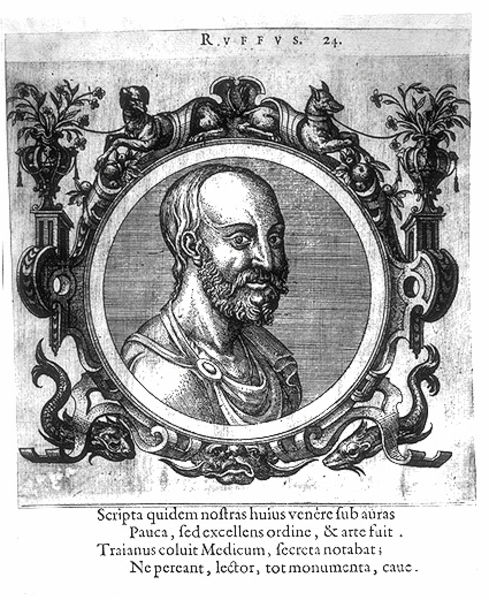
Titel: Bildnis des Rufus
Institution: (Seriendruck)
Schlagwörter: mann, umhang, weiß, blumen, grau, mund, nase, ohr, profil, schwarz, stirn, zeichnung, blick, hund, hunde, tiere, tuch, ornament, bart, jung, augen, falten, gesicht, lang, leinen, rahmen, bildnis, hals, portrait, porträt, auge, gewand, haare, mantel, pflanzen, brosche, kinn, locken, kreis, pferd, rund, schuppen, vase, lächeln, schrift, glatze, ornamente, verzierung, vasen, faltenwurf, wange, dreiviertelprofil, spange, buch, medaillon, druck, schwarz-weiß, schraffur, radierung, stich, titel, text, beschriftung, schlange, geheimratsecken, halbglatze, fisch, schnörkel, halbprofil, antik, toga, fabelwesen, löwe, katzen, kupferstich, fische, latein, lateinisch, lunette, lob, fibel, seriendruck, trajan, griffon, beschlagwerk, druc, ruffus, ruffus 24, portraitdruck 16. jhdt, einleitung für ein buch im 16.jhdt, lunette rund porträt mann bart ornamente